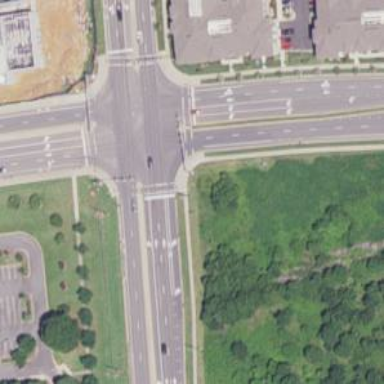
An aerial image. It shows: Crossing road.